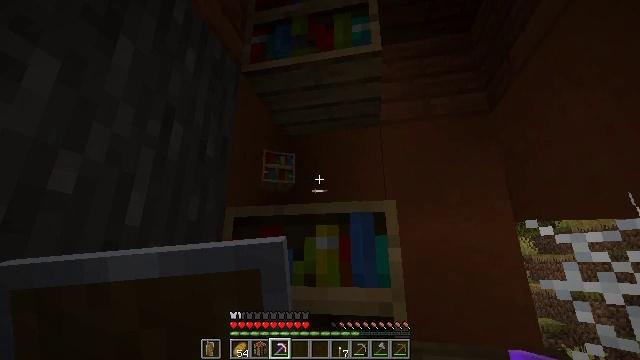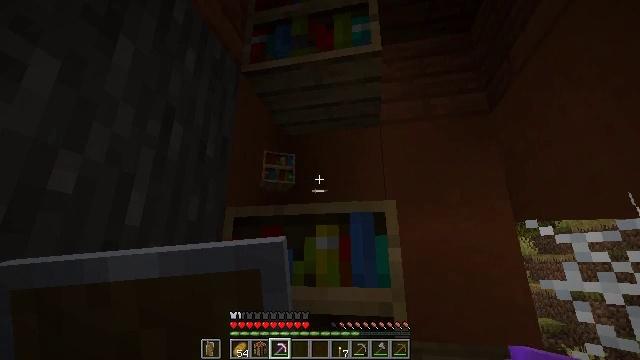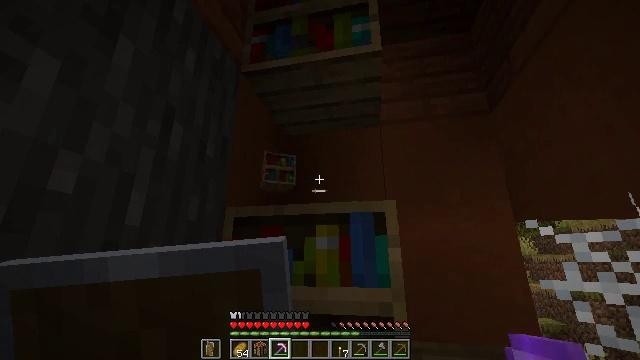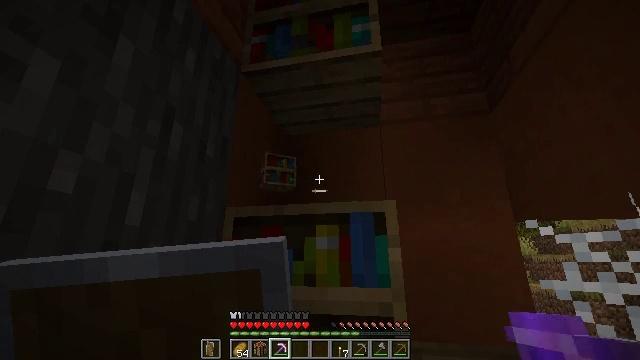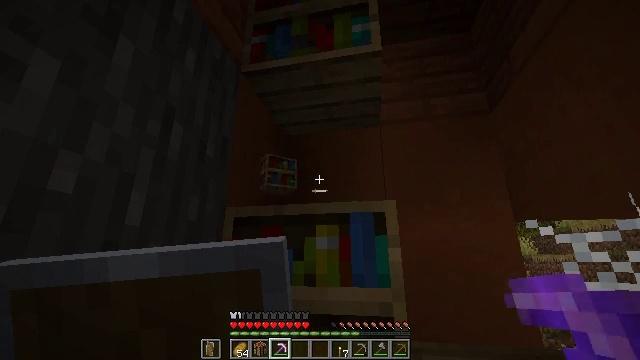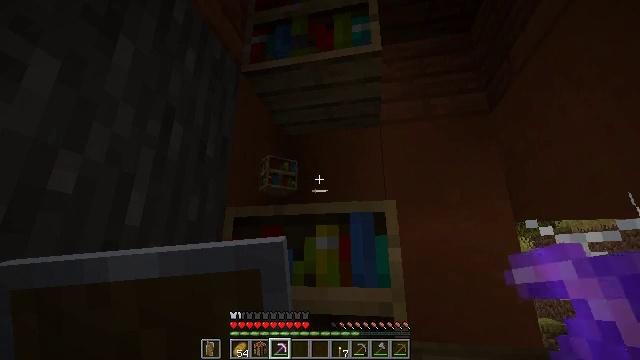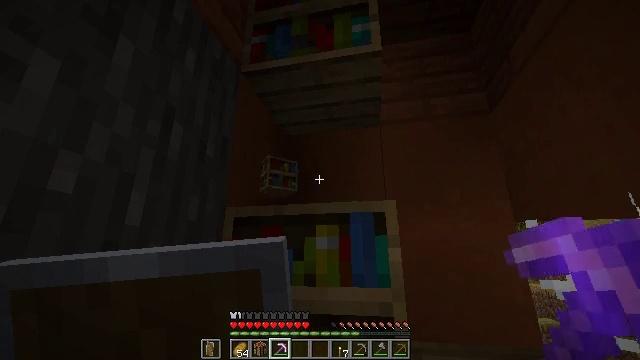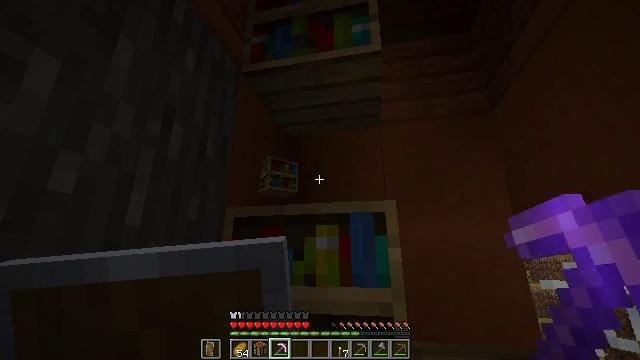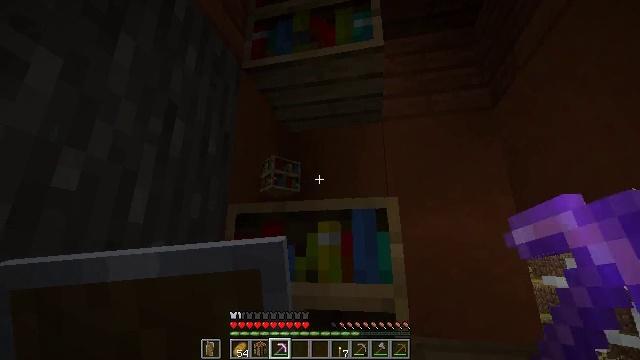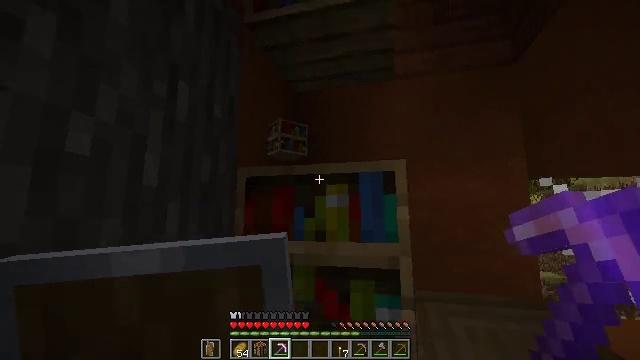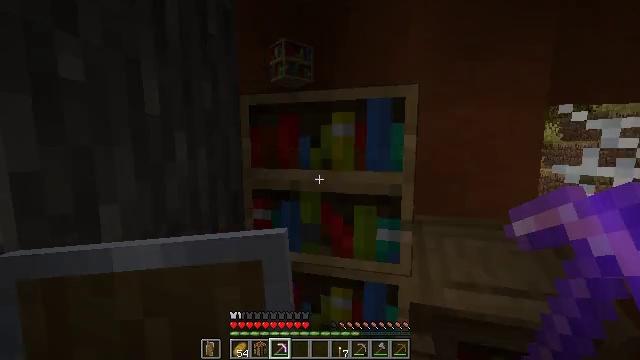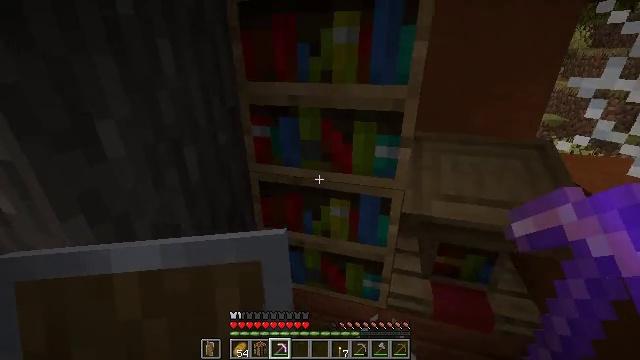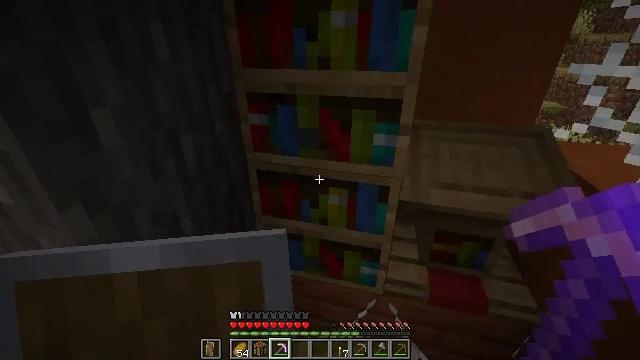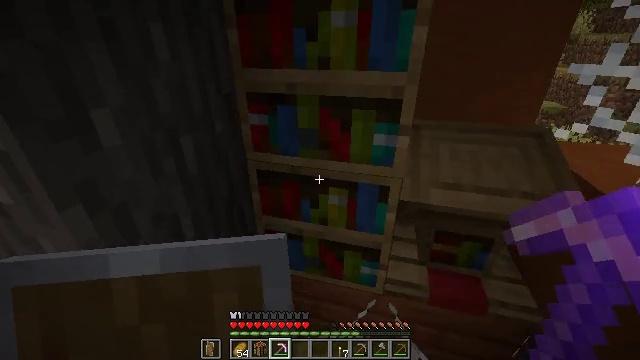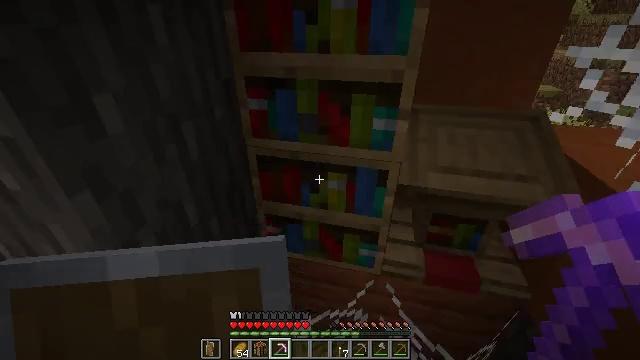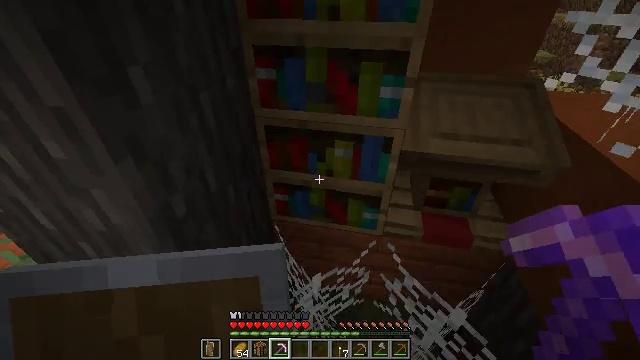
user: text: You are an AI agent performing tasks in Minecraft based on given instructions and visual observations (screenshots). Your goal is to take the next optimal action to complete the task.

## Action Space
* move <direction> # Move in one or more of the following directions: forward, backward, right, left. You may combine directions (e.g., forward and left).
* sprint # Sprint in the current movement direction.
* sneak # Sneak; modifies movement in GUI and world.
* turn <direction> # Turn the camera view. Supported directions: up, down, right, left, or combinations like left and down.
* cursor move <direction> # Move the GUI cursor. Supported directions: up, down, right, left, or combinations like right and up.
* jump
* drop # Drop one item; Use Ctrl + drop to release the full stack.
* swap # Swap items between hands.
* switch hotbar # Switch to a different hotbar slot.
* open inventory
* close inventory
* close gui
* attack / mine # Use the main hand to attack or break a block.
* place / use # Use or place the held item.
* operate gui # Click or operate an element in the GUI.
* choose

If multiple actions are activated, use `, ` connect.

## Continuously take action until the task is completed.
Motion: motion action
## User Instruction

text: Destroy the bookshelf.
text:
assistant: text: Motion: no_op
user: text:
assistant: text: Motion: no_op
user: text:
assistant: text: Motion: no_op
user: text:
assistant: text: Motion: no_op
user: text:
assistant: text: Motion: no_op
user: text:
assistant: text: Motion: no_op
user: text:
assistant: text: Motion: no_op
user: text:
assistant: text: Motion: no_op
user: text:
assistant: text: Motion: turn left and down
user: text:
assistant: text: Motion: turn left and down
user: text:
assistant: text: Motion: turn down
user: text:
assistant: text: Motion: turn down
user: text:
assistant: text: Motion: no_op
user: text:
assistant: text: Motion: move back and move left, turn right and down
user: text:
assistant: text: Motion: move back and move left, turn right and down
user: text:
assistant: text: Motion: move back, turn right and down
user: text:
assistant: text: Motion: turn right and down
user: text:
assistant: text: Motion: no_op
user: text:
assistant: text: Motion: no_op
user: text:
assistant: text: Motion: no_op
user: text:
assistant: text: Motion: no_op
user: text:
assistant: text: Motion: no_op
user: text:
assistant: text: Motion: turn up
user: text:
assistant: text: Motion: turn left and up
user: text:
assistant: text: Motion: turn up
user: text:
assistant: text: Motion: turn up
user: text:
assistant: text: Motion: no_op
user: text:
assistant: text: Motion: no_op
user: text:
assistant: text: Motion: no_op
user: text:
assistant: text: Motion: no_op